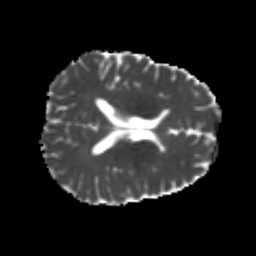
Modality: MD
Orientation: axial
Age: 25
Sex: male
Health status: healthy
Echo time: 0.074 s